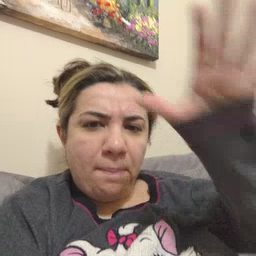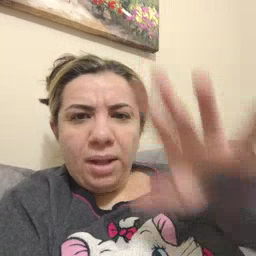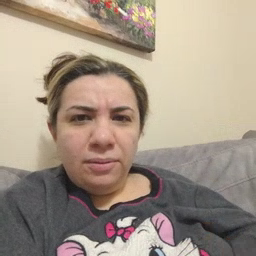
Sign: man